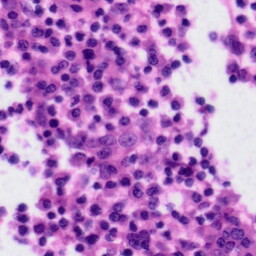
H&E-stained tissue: Tonsil